Question: The picture shows the balloon popping problem. You need to pop all the balloons in a certain order. The reward for popping a red balloon is the product of itself and the value on the balloons to the left and right. The reward for popping a gold balloon is doubled, and the reward for popping a black balloon becomes negative. If there is no balloon on the left or right, multiply the value by 1. You only need to find the maximum reward and keep only the final value
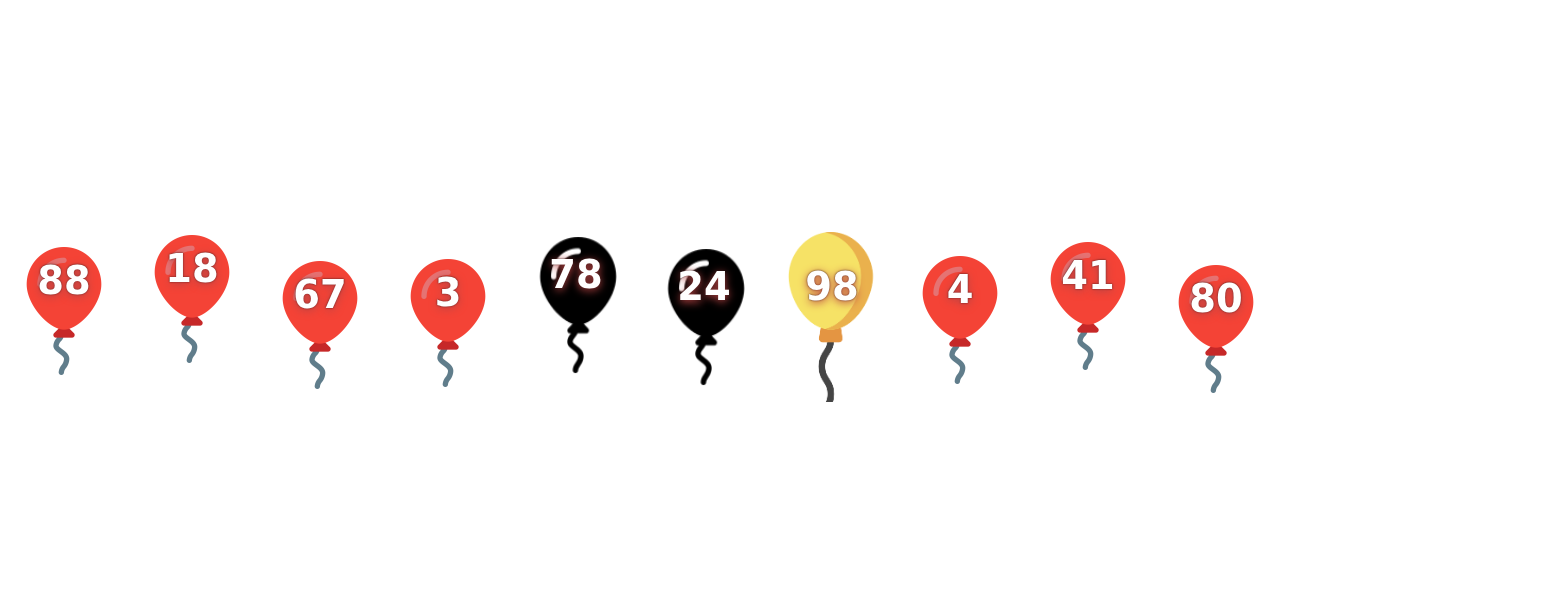
Answer: 2415442